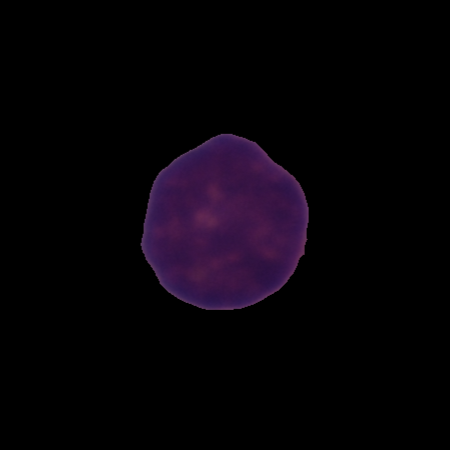
Label: healthy